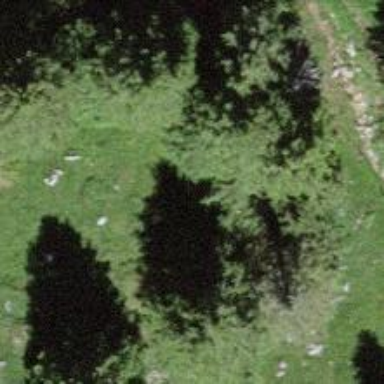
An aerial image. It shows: Forest area.